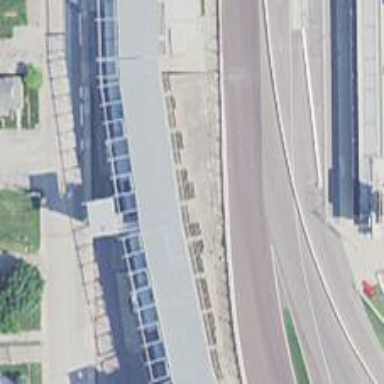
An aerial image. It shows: Asphalt raceway designed for motor sports.